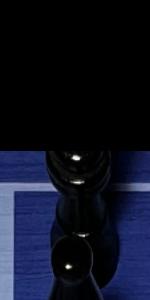
Label: Queen_Black